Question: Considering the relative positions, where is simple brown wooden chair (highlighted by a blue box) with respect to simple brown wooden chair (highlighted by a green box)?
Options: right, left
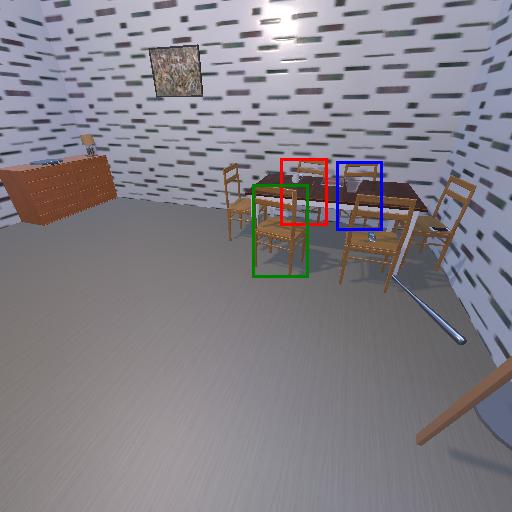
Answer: right